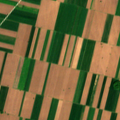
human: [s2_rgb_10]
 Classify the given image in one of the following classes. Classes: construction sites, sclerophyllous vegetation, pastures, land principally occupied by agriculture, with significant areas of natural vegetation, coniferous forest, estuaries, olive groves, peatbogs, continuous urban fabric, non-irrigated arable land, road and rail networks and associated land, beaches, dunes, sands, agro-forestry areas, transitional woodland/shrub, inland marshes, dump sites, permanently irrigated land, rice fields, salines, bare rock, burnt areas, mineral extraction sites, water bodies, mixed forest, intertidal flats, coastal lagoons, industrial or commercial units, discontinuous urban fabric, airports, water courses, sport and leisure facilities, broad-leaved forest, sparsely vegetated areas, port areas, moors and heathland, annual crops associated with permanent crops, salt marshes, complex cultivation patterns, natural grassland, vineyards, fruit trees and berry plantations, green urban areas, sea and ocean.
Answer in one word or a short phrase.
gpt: non-irrigated arable land